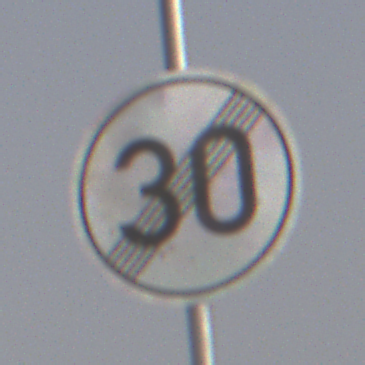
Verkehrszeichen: EndeGeschwindigkeit30
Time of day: MorningAfternoon
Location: Outdoor (Nature)
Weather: PartlyCloudy
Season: NotSpecified
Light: Natural